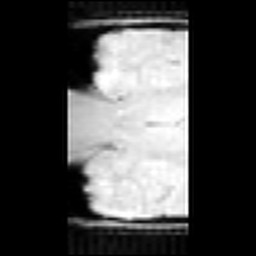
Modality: inplaneT1
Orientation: coronal
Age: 23
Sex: female